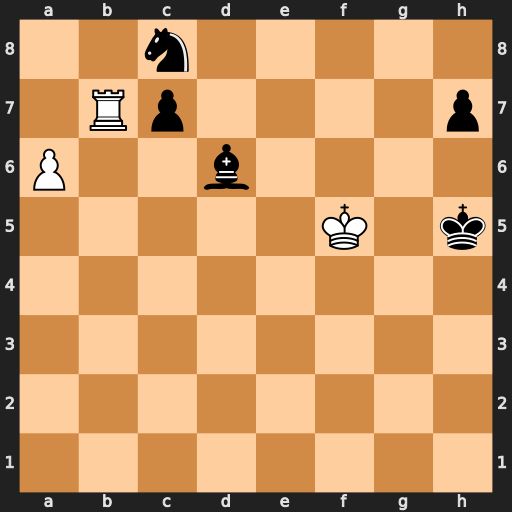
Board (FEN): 2n5/1Rp4p/P2b4/5K1k/8/8/8/8
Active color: w
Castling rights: -
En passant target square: -
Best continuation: Ke6 Bg3 Kd7